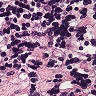
Metastatic tissue present: no